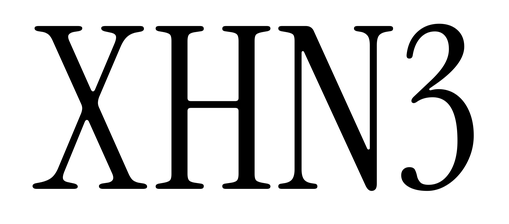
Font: InstrumentSerif-Regular